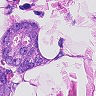
Metastatic tissue present: yes